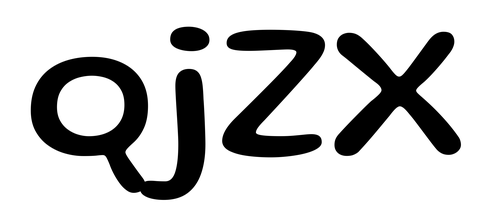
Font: Gluten_Regular